Question: in demo version, I noticed header with arrows, pointing to next turn, together with distance and the name of the next street where the user needs to turn.
here is the screenshot:

I cannot figure out from documentation nor demo app how to enable it.
Anny suggestions?
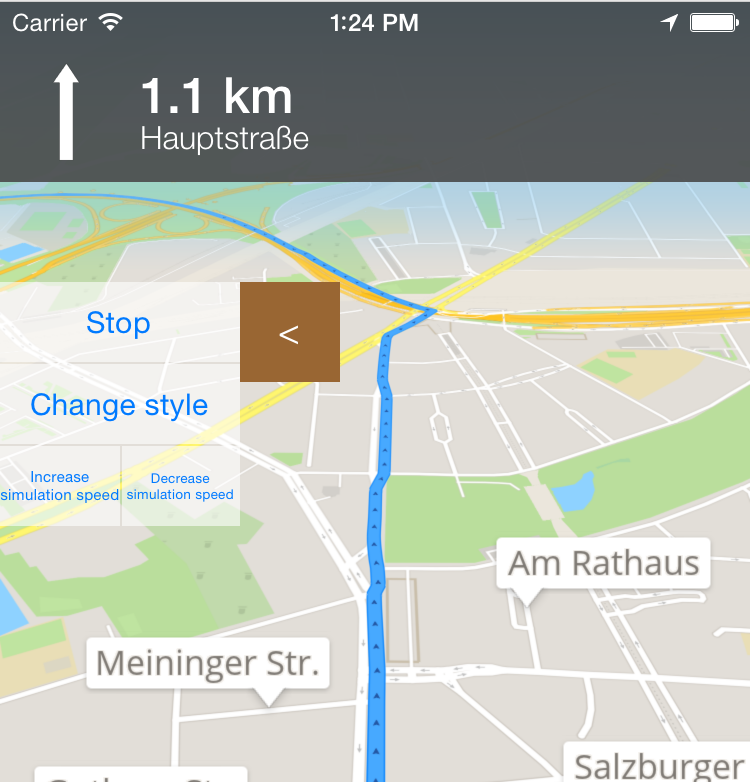
Answer: First of all, SKNavigationDelegate and SKRoutingDelegate must be implemented.
Don't forget to set delegates:
'''
[SKRoutingService sharedInstance].routingDelegate = self;
[SKRoutingService sharedInstance].navigationDelegate = self;
'''
And VERY important piece of code:
'''
SKAdvisorSettings* advisorSettings = [[SKAdvisorSettings alloc]init];
[SKRoutingService sharedInstance].advisorConfigurationSettings = advisorSettings;
[Constants shared].route.requestAdvices=YES;
'''
Then, after the route is calculated, you'll be able to play with these methods:
'''
-(void)routingService:(SKRoutingService *)routingService didChangeNextStreetName:(NSString *)nextStreetName streetType:(SKStreetType)streetType countryCode:(NSString *)countryCode
{
// This method returns the Name of the next street
_txtNextStreetName.text = [NSString stringWithFormat:@"%@",nextStreetName];
}
// This method returns visual guidance to the next turn on the road
-(void)routingService:(SKRoutingService *)routingService didChangeCurrentAdviceImage:(UIImage *)adviceImage withLastAdvice:(BOOL)isLastAdvice
{
[_imgVisualAdvice setImage:adviceImage];
}
'''
// And the distance
'''
-(void)routingService:(SKRoutingService *)routingService didChangeSecondaryVisualAdviceDistance:(int)distance withFormattedDistance:(NSString *)formattedDistance
{
_txtNextStreetDistance.text = [NSString StringWithFormat:@"%@",formattedDistance];
}
'''